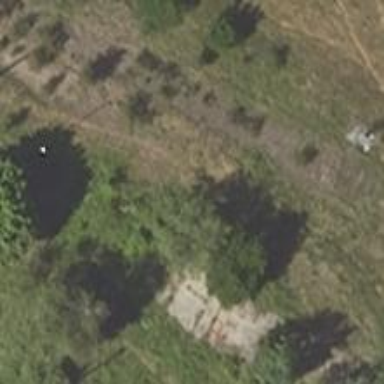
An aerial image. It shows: Abandoned railway yard.